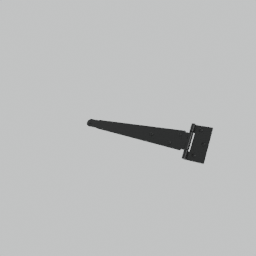
Label: mechanical